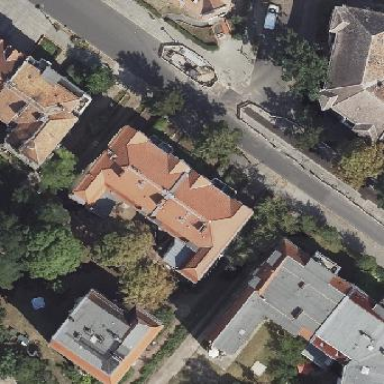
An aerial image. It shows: Hipped roof on apartment building.